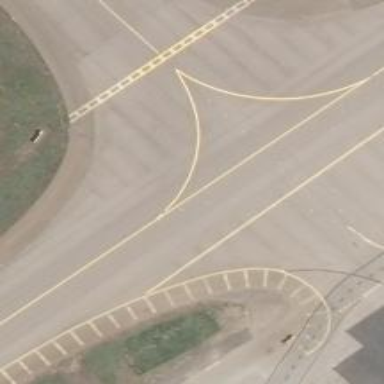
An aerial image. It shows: View of taxiway at the airport.